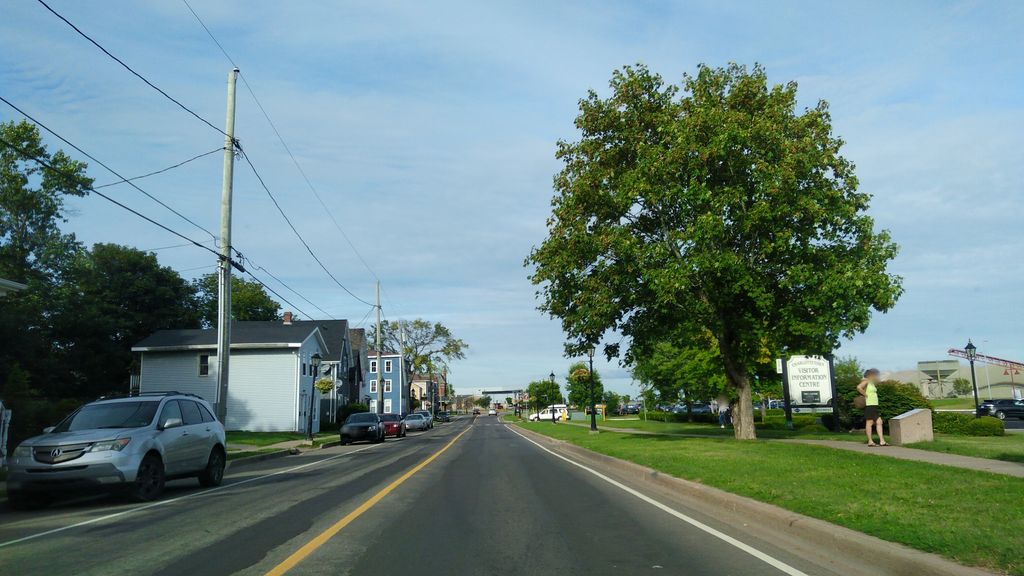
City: charlottetown